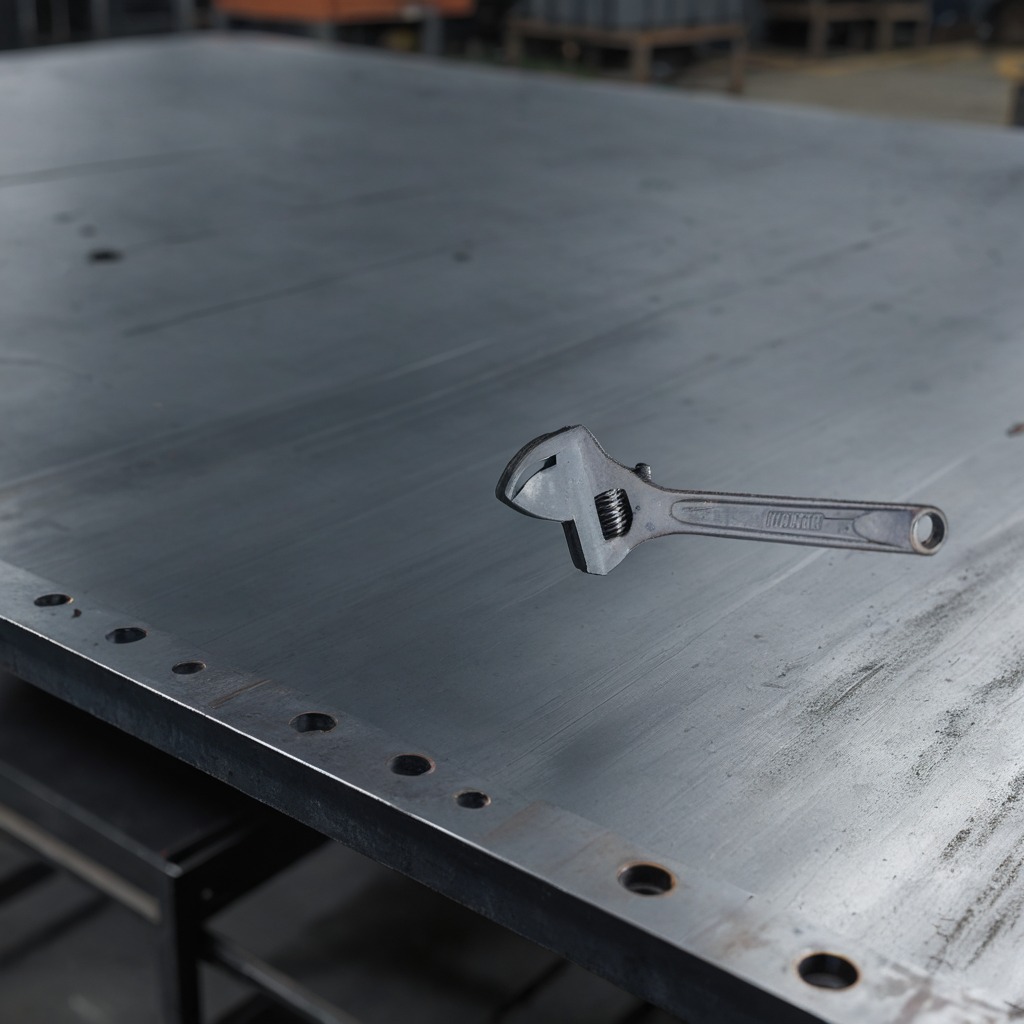
An wrench is lying on the cold steel table in a mining workshop.